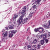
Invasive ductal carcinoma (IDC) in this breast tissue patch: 0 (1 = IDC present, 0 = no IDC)